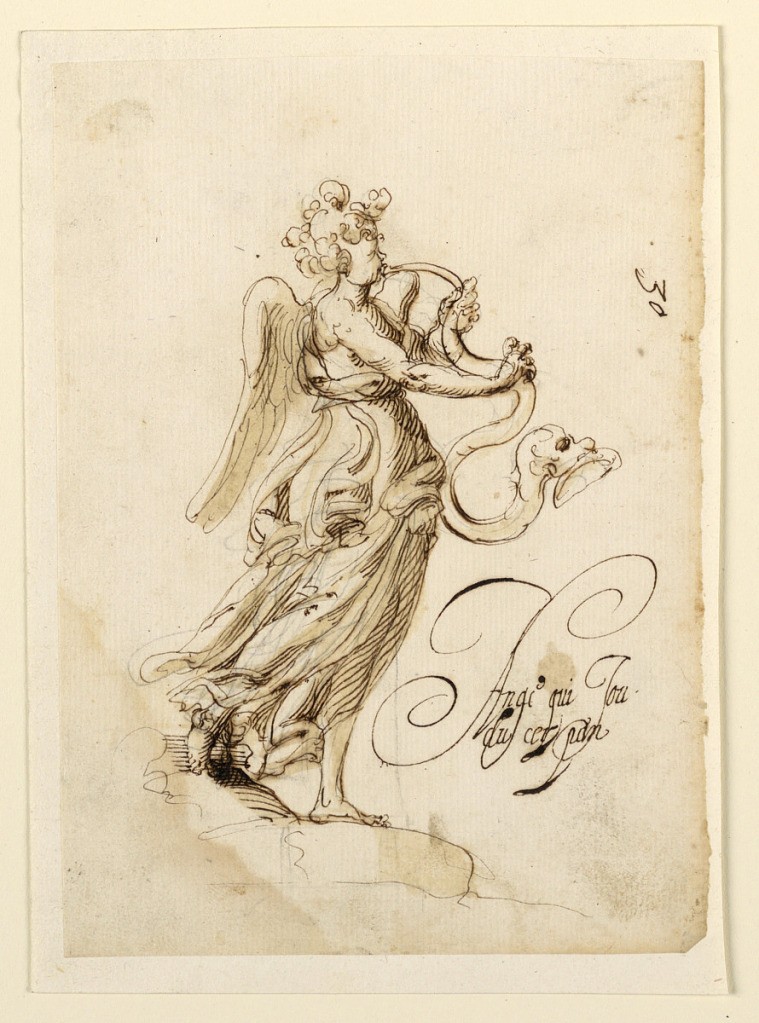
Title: Drawing
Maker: Leonardo Scaglia, French, active Italy, 1640 – 1650
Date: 1630-1640
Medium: Black chalk, pen, bistre, brush. Light brown paper
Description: Vertical rectangle. He is shown in profile, turned towards right.